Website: slack
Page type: billing-address
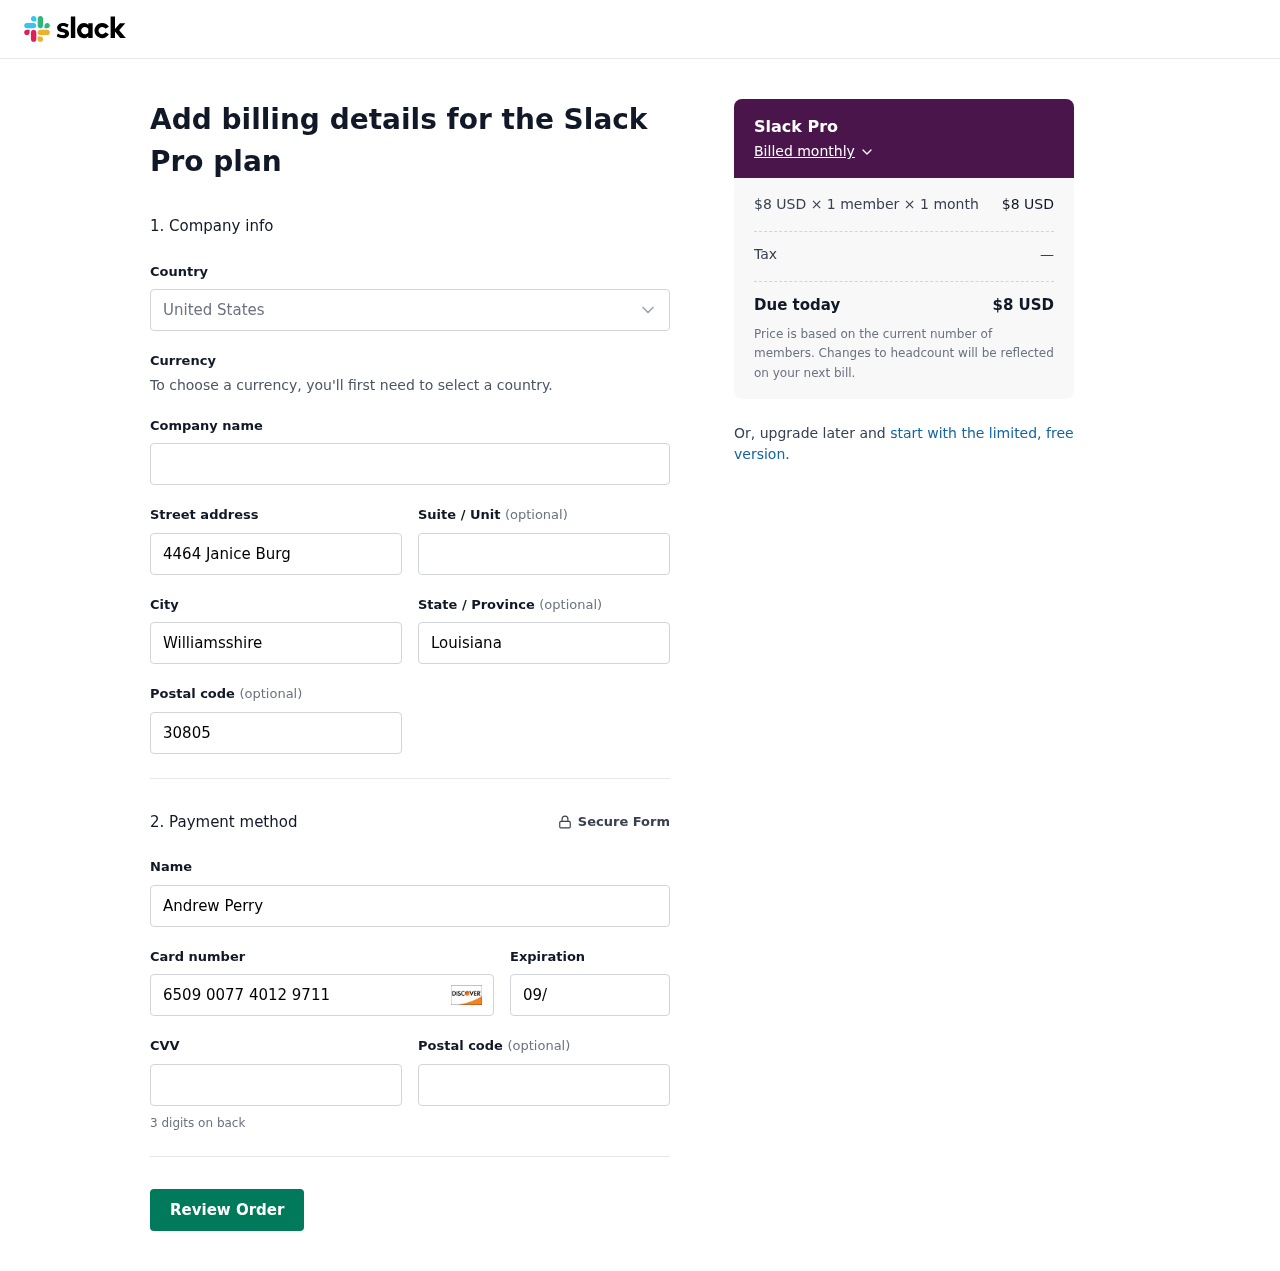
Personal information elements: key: PII_CARD_CVV
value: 332
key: PII_CARD_EXPIRY
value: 09/27
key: PII_CARD_NUMBER
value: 6509 0077 4012 9711
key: PII_CITY
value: Williamsshire
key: PII_COUNTRY
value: United States
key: PII_FULLNAME
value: Andrew Perry
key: PII_POSTCODE
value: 30805
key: PII_STATE
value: Louisiana
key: PII_STREET
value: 4464 Janice Burg
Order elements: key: ORDER_PLAN_PRICE
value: $8 USD
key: ORDER_NUM_MEMBERS
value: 1 member
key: ORDER_NUM_MONTHS
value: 1 month
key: ORDER_SUBTOTAL
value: $8 USD
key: ORDER_TAX
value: —
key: ORDER_TOTAL
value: $8 USD